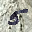
Label: 5